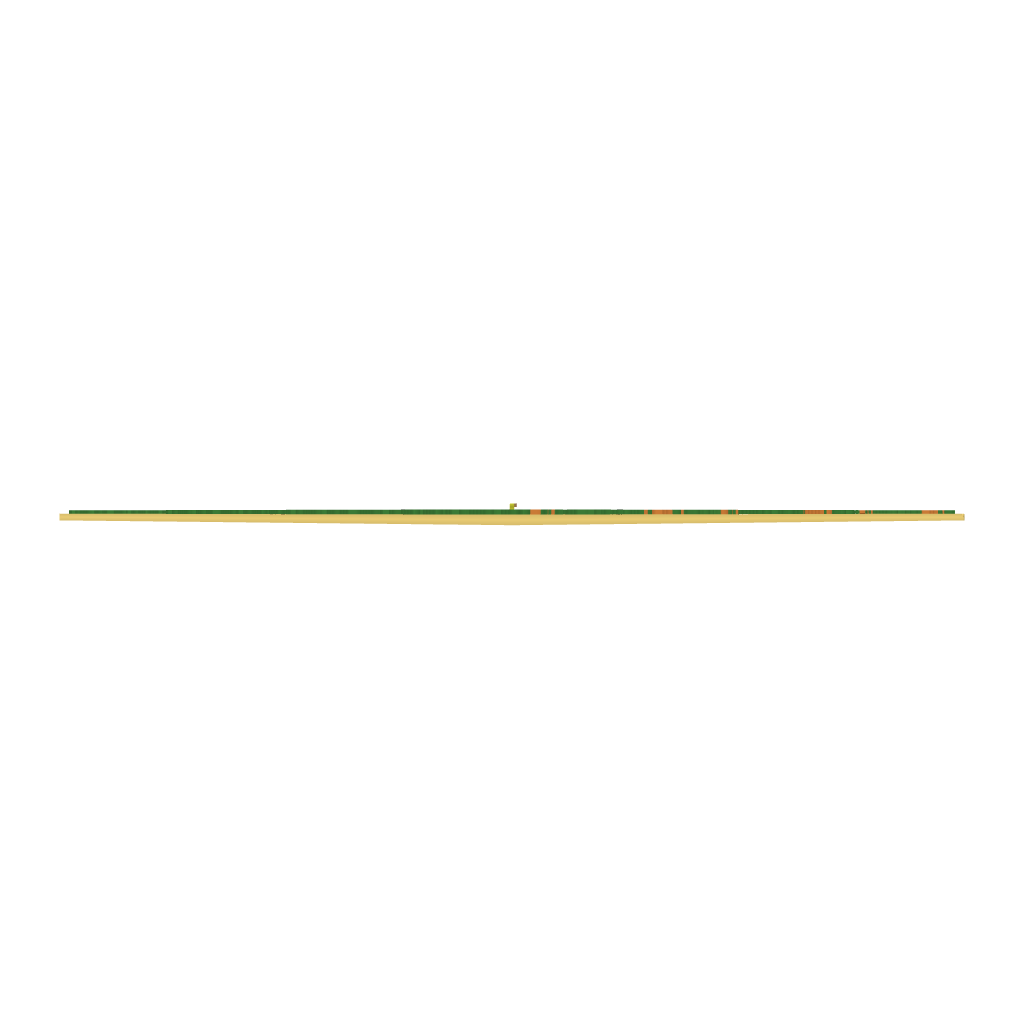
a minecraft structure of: Huge garden bad low quality